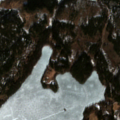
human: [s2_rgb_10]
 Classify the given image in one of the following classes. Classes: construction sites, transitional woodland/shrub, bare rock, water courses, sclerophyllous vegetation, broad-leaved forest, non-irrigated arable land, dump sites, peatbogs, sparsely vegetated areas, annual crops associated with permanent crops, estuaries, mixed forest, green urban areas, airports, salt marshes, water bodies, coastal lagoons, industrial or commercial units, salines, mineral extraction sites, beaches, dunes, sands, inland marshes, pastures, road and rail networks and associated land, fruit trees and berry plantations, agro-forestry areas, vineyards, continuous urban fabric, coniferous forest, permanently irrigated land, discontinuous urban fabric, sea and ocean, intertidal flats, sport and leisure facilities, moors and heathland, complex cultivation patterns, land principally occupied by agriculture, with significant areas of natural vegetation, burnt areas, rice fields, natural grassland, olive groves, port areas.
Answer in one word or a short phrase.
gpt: coniferous forest, mixed forest, transitional woodland/shrub, water bodies